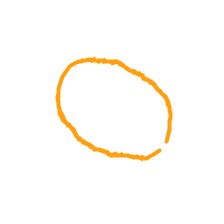
Shape: circle